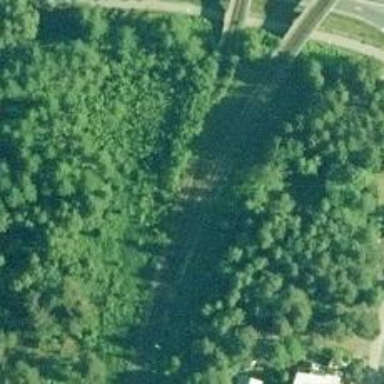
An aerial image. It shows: Disused railway spur line.